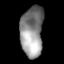
Tissue: lung
Cell type: T cells
Senescence score: 0.1995
Nuclear area (px): 1127
Mean DAPI intensity: 140.414